Question: I want to send bytes in a data set and I have a column of data type varbinary(MAX). When i try to send a byte array, instead of showing a byte array in the data set it shows the below data. I don't know if it is a pure byte array or if it is showing bytes. What I was thinking the "ProjectIcons" column should return was a value like ....
1)If it is bytes then how can i read the bytes from dataset.
Please let me know where I am wrong. I am using below code:
'''
public DataSet GetAllProjectStandardIcons2()
{
var images = (from p in dbModel.tbl_STANDARDPROJECTICONS select new ProjectDetails1
{
id = p.id,
ProjectIcons = (Byte[])(p.ProjectIcons)
}).ToList();
DataTable dt = new DataTable();
if (images.Count > 0)
{
Byte[] ProjectIcons;
DataColumn dc = new DataColumn("id");
DataColumn dc1 = new DataColumn("ProjectIcons");
dt.Columns.Add(dc);
dt.Columns.Add(dc1);
for (var i = 0; i < images.Count(); i++)
{
DataRow row = dt.NewRow();
row["id"] = images[i].id;
ProjectIcons = (Byte[])images[i].ProjectIcons;
row["ProjectIcons"] = ProjectIcons;
dt.Rows.Add(row);
}
}
DataSet ds = new DataSet();
ds.Tables.Add(dt);
return ds;
}
'''
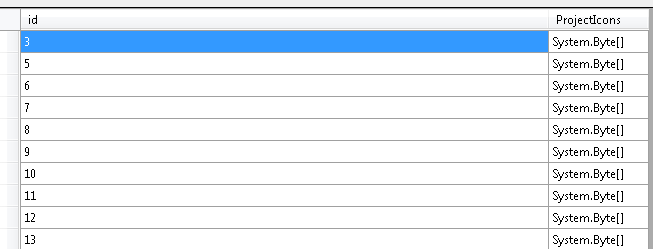
Answer: please try to Save image in Base64 Format and retrieve in same format, after that try to convert it in bytes...try following code
'''
for (var i = 0; i < images.Count(); i++)
{
DataRow row = dt.NewRow();
row["id"] = images[i].id;
row["ProjectIcons"] = Convert.ToBase64String(images[i].ProjectIcons);//convert here byte array to base64
dt.Rows.Add(row);
}
'''